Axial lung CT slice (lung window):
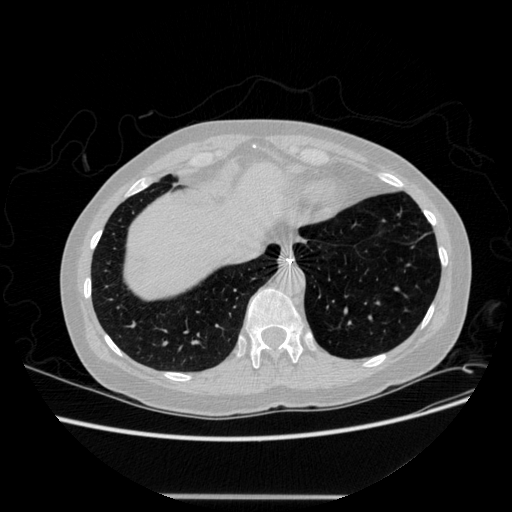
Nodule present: no